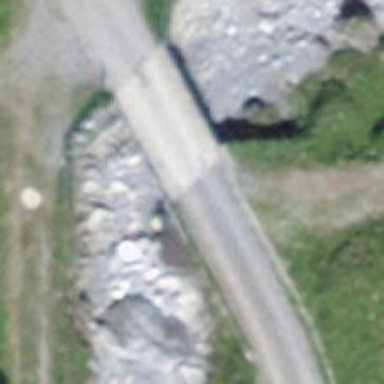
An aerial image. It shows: Unclassified road on bridge.